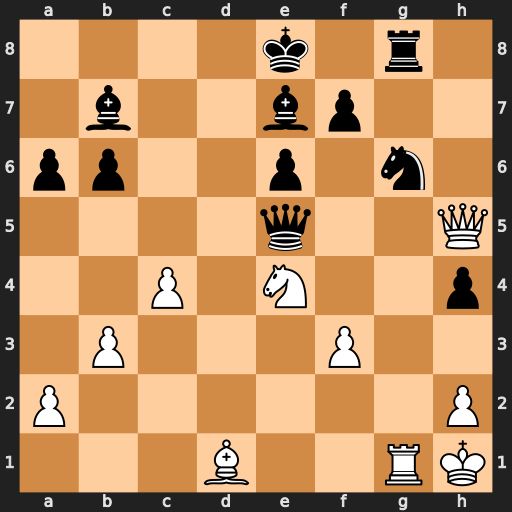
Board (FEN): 4k1r1/1b2bp2/pp2p1n1/4q2Q/2P1N2p/1P3P2/P6P/3B2RK
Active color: w
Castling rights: -
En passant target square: -
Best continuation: Qxe5 Nxe5 Rxg8+